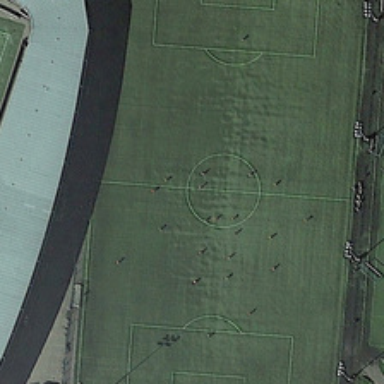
The playground consists of a red track and a green football field .